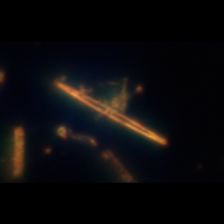
Taxon: Pennate
Group: Diatoms